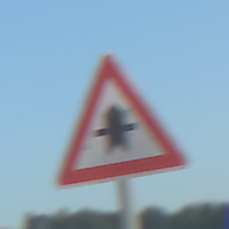
Verkehrszeichen: Vorfahrt
Umgebung: Outdoor, Nature
Tageszeit: MorningAfternoon
Wetter: Clear
Licht: Natural
Jahreszeit: NotSpecified
Kontrast: HighContrast